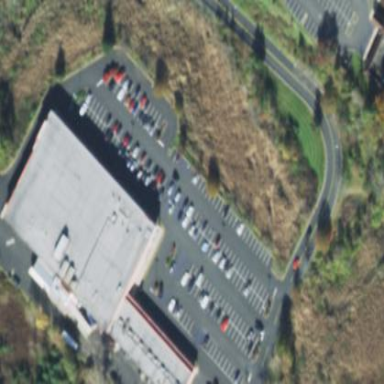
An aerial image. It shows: Parking area.